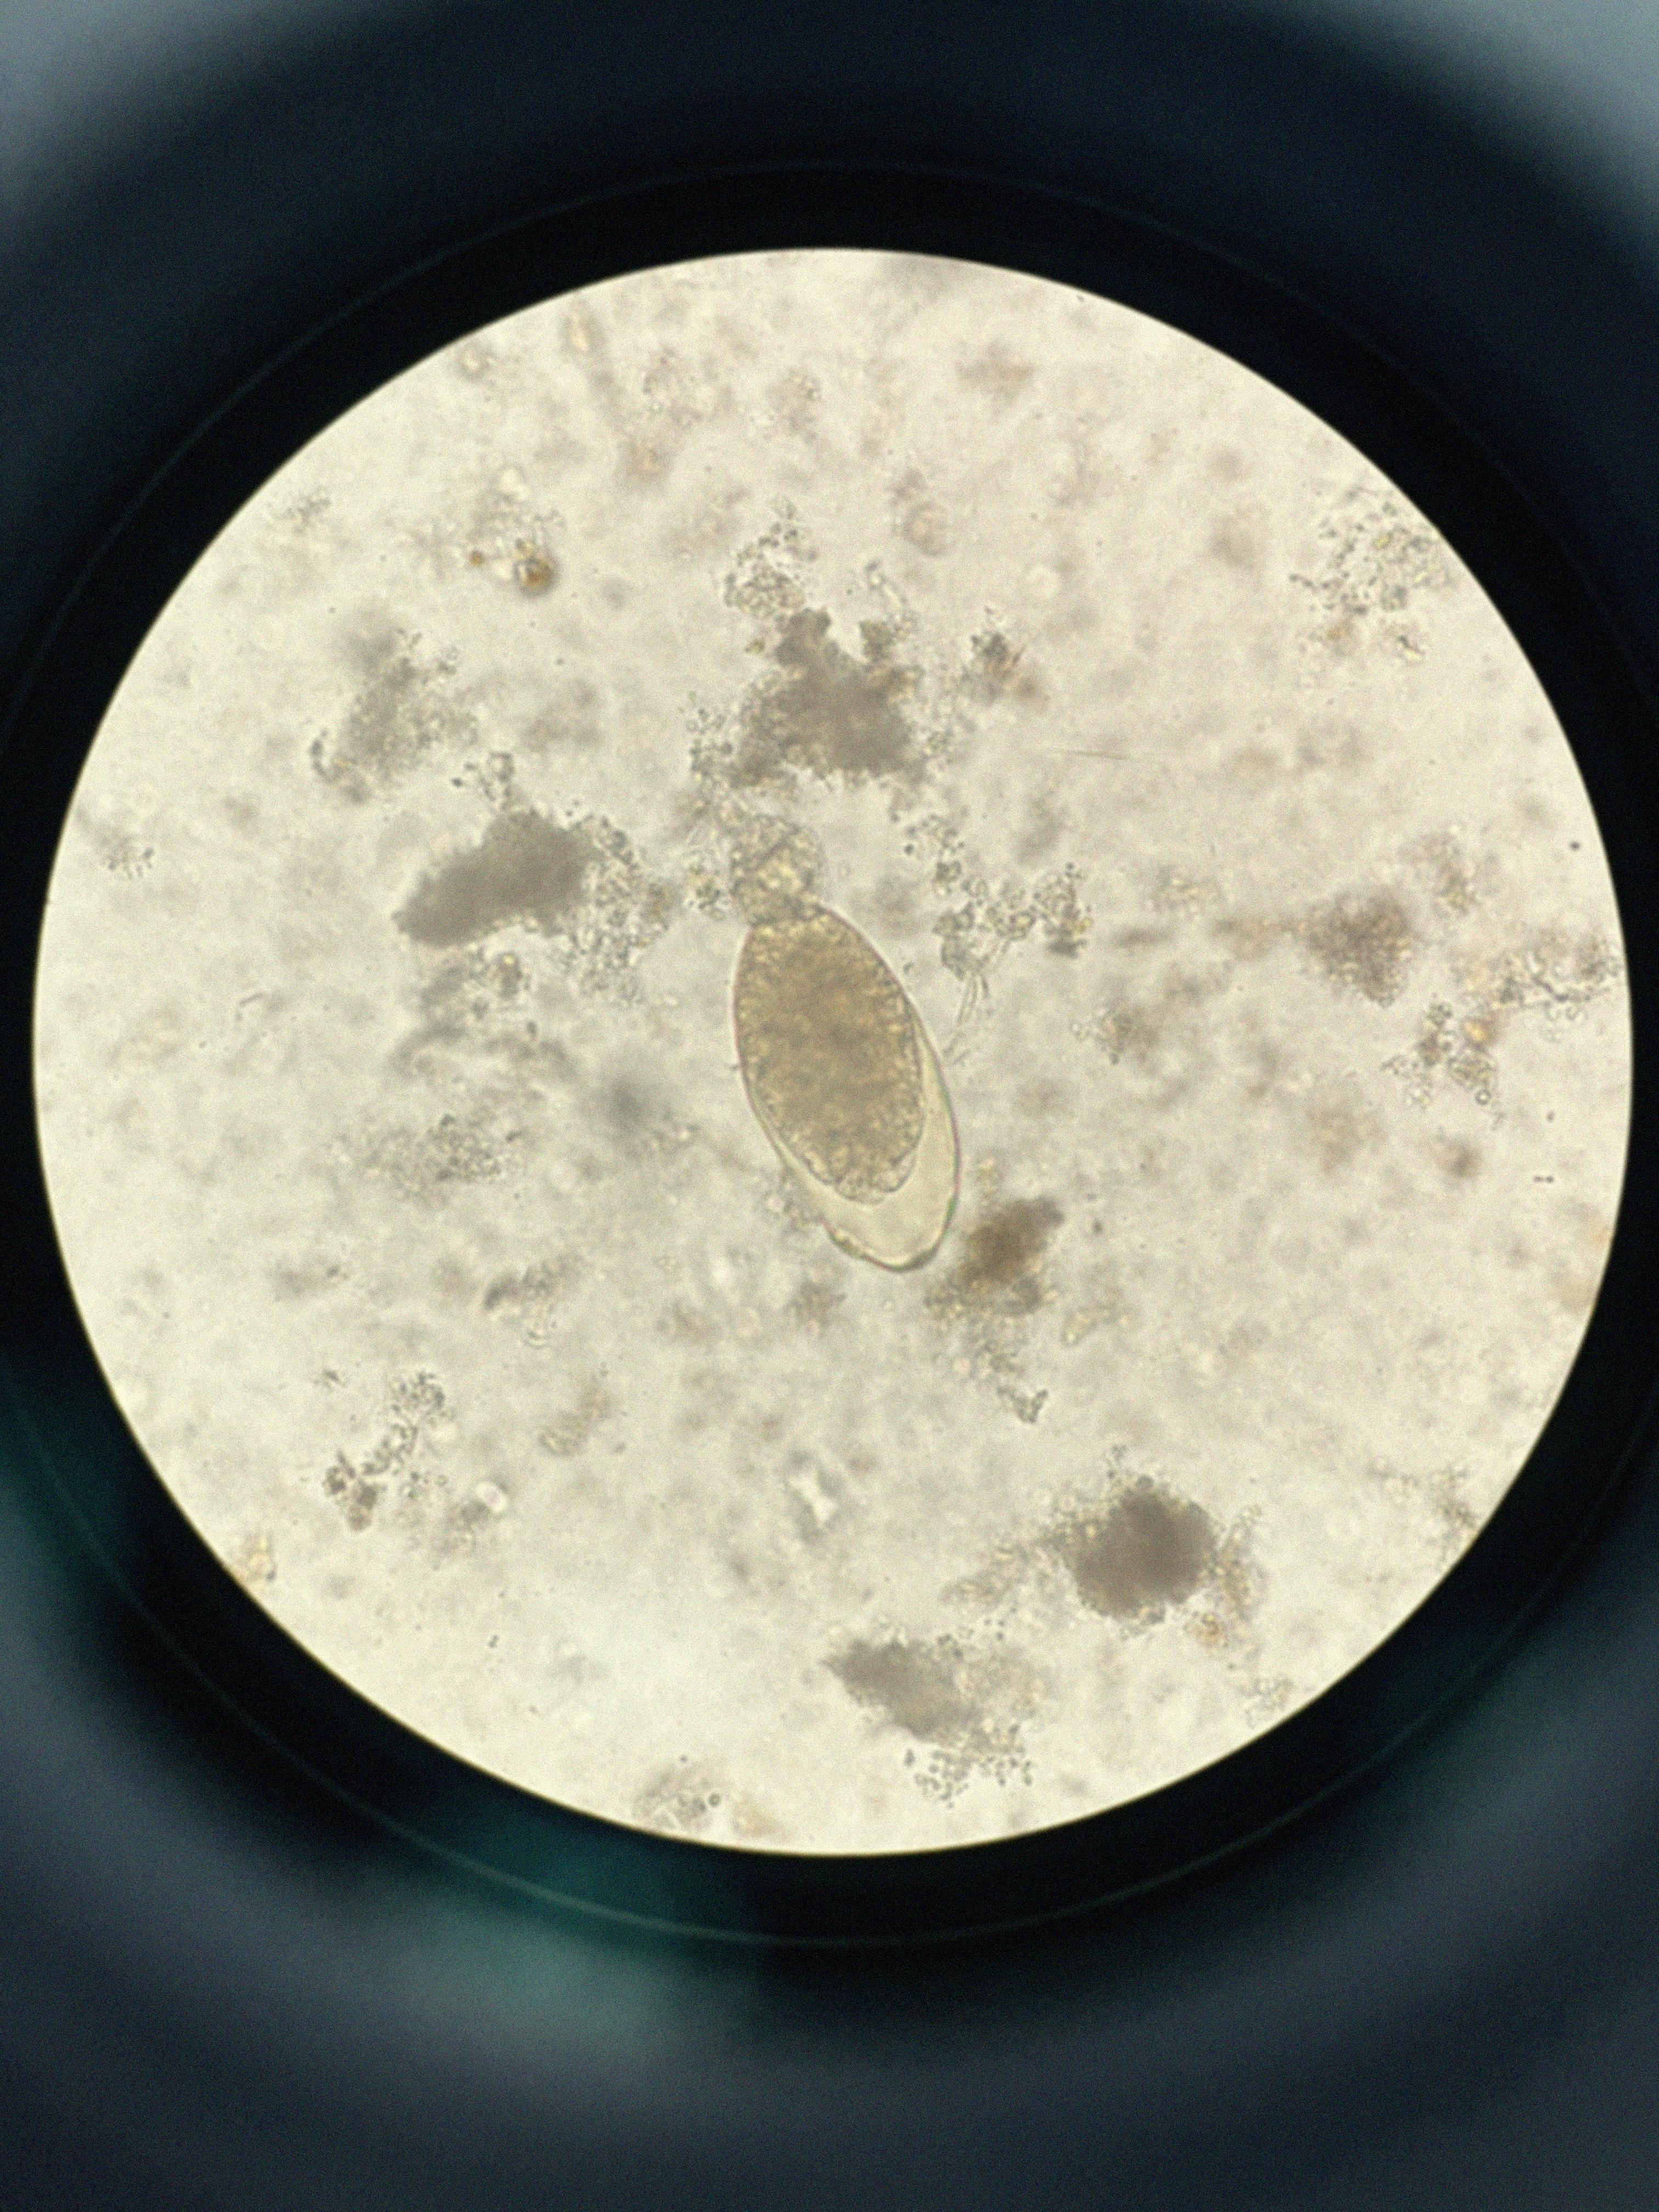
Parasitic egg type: Fasciolopsis buski